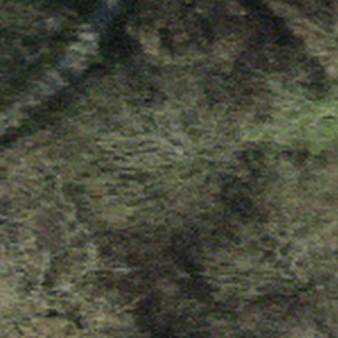
Label: other